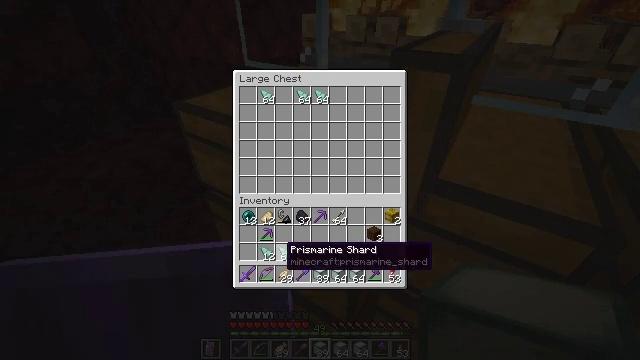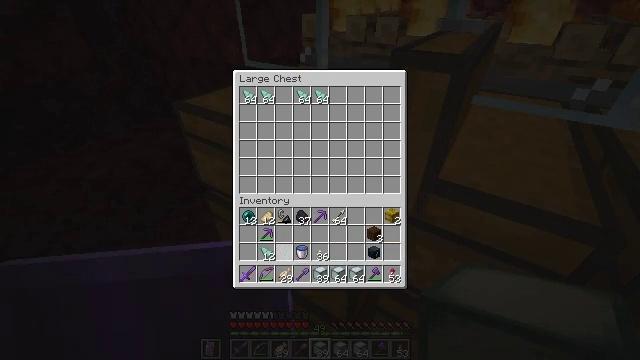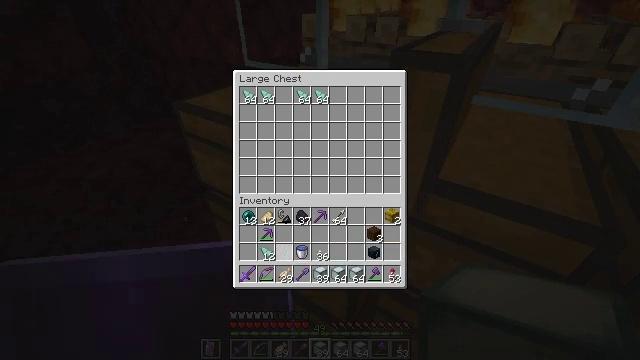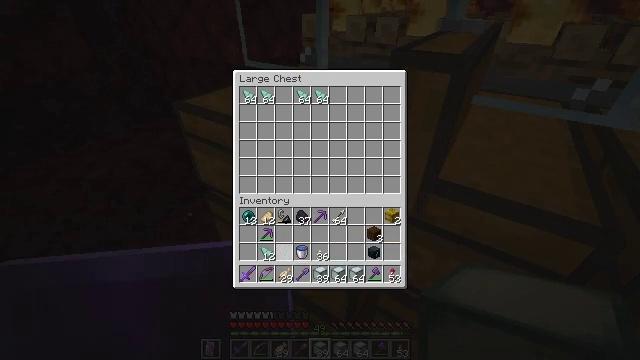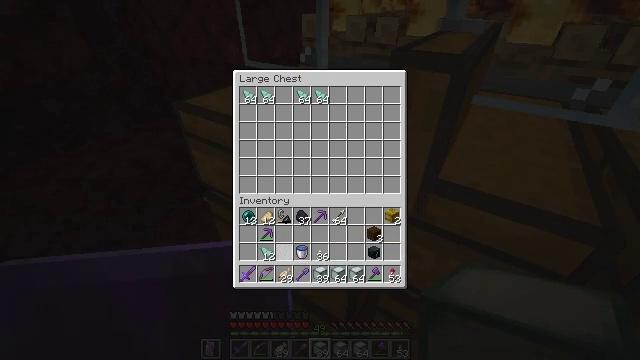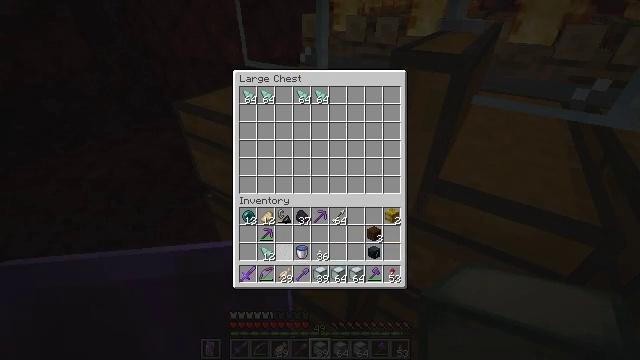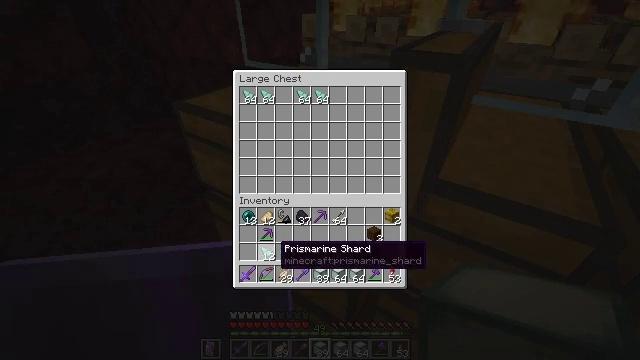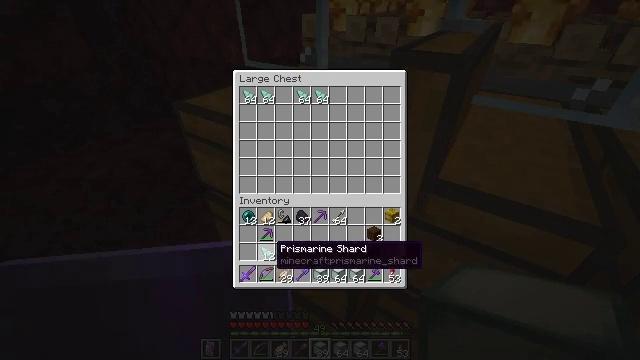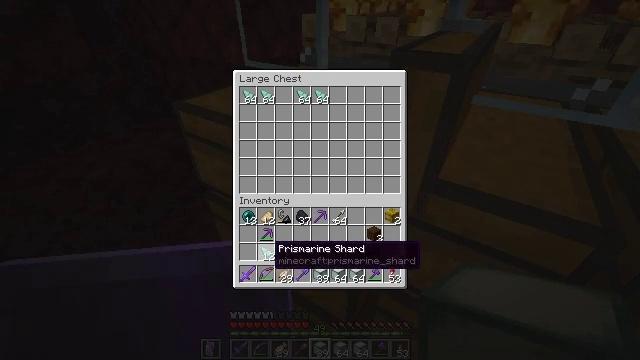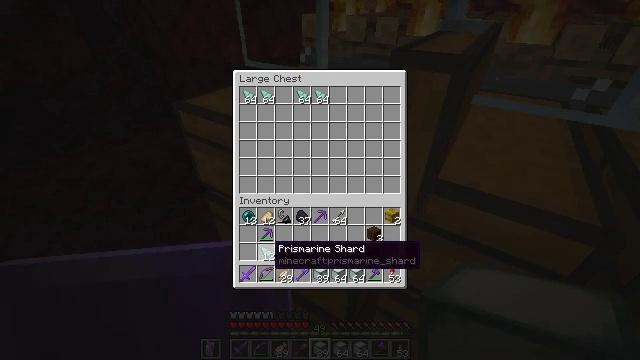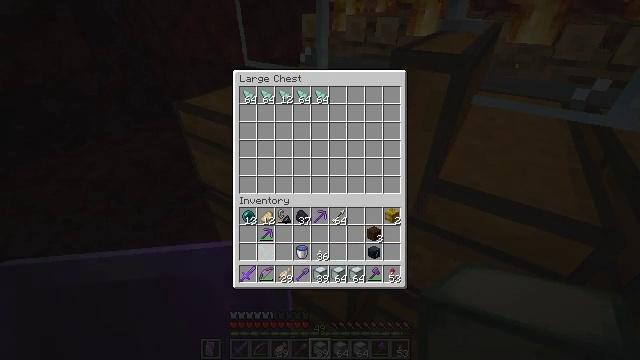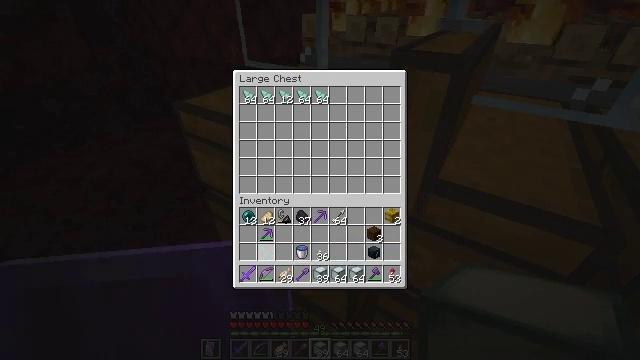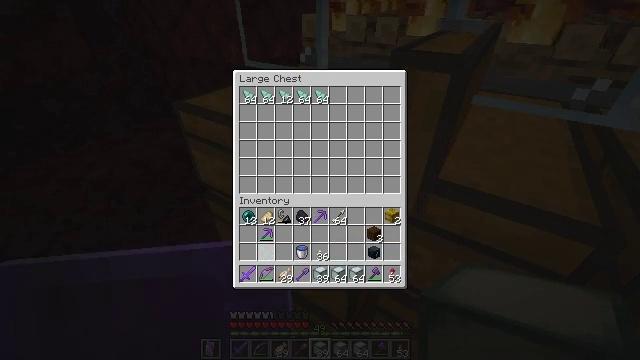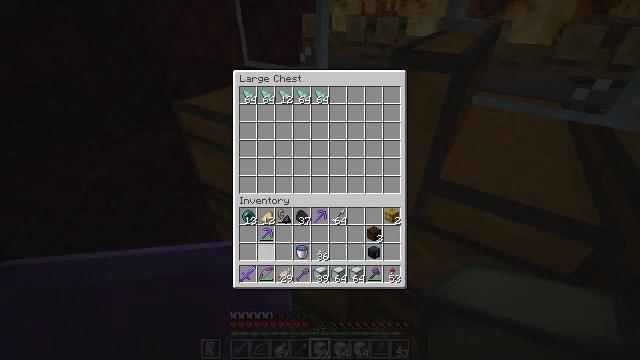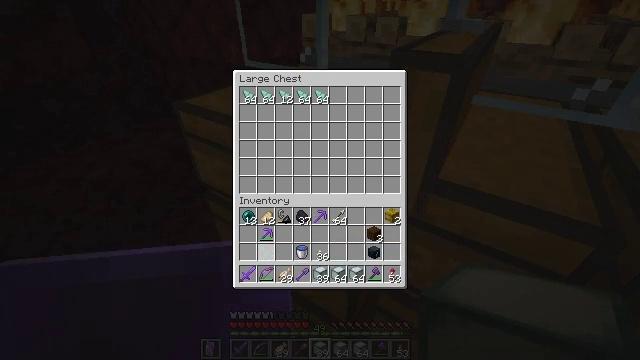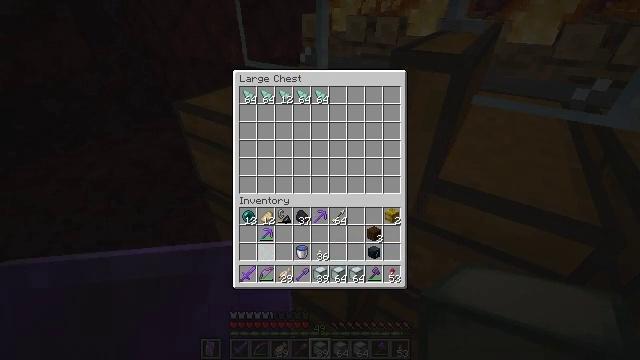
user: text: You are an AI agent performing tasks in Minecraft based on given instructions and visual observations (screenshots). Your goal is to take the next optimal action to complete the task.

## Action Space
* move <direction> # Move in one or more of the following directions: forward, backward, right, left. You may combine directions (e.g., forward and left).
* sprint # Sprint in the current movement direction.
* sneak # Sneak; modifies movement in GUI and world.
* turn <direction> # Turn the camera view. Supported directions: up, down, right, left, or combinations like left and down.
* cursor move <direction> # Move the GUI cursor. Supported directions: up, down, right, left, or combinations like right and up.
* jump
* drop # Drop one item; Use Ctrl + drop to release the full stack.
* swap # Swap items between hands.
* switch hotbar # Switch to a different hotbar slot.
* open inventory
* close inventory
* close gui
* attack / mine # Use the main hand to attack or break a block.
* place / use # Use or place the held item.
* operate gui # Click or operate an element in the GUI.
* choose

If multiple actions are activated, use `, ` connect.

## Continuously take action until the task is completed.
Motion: motion action
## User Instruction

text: Get the crafting table into the inventory.
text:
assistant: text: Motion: sneak, attack / mine
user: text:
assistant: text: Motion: sneak, attack / mine
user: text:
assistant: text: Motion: sneak, attack / mine
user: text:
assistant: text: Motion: sneak
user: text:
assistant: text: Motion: sneak
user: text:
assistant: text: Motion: sneak
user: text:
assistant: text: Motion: sneak
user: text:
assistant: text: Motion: sneak
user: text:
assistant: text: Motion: sneak
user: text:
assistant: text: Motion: sneak, attack / mine
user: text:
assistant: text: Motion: sneak, attack / mine
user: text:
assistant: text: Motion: sneak
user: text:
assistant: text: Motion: sneak
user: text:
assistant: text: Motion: no_op
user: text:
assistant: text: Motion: no_op
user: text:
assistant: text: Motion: no_op
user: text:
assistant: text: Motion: no_op
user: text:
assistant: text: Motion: no_op
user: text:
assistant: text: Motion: no_op
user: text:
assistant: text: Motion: no_op
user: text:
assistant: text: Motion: turn left and down
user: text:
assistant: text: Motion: turn left
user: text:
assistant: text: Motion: turn left and up
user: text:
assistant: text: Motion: no_op
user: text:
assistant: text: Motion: turn right
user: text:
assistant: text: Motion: turn right and up
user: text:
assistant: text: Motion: turn right and up
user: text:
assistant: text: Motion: turn right and up
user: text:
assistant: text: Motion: turn right
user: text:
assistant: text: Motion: turn right